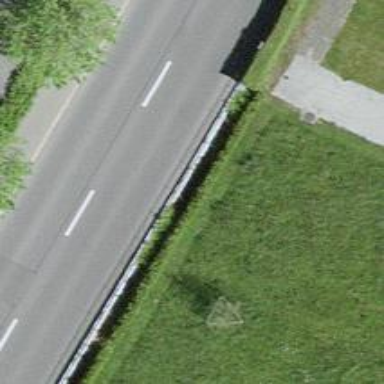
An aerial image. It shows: Hedge barrier.